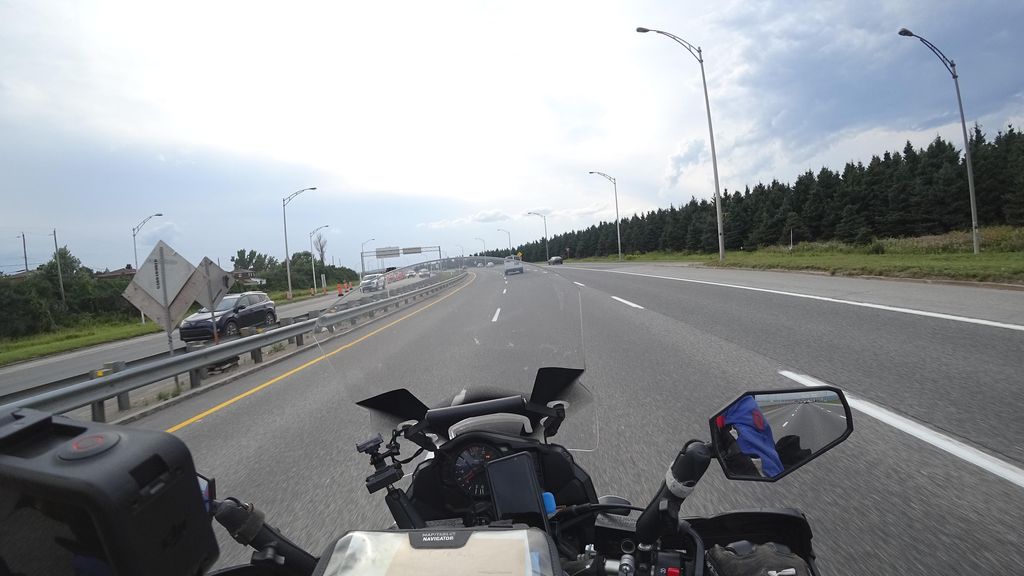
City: quebec_city